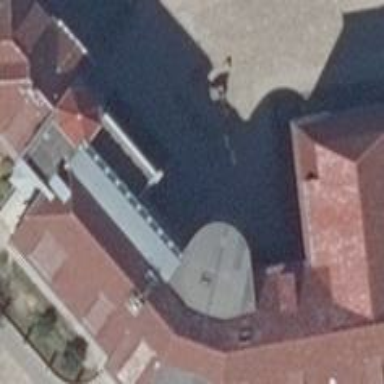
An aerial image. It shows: Historic school building with red mansard roof made of roof tiles.